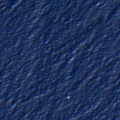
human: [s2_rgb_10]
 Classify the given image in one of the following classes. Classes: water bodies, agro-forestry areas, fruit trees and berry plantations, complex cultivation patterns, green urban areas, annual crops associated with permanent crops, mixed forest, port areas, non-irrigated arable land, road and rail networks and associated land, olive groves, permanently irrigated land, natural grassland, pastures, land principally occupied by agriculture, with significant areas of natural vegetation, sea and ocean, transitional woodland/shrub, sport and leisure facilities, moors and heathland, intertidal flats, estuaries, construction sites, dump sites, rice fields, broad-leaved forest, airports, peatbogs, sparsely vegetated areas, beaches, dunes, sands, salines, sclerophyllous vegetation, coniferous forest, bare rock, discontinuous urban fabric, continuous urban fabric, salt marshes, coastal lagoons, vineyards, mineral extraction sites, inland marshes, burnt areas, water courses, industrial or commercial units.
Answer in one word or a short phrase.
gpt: sea and ocean